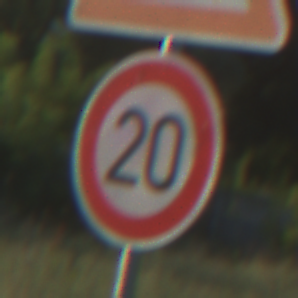
Verkehrszeichen: Geschwindigkeit20
Zusatzzeichen oben: SchleuderOderRutschgefahr
Umgebung: Outdoor, Nature
Tageszeit: MorningAfternoon
Wetter: Clear
Licht: Natural
Jahreszeit: NotSpecified
Kontrast: HighContrast